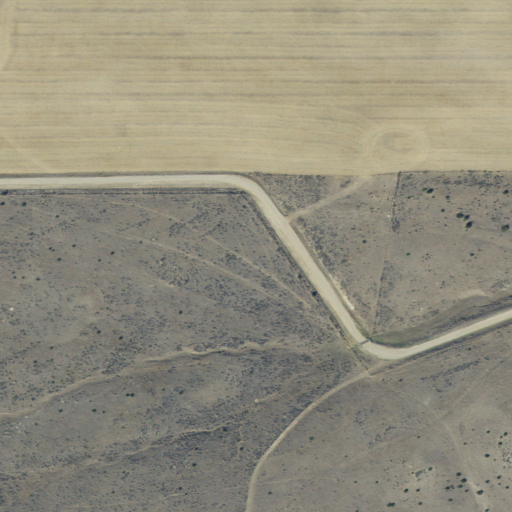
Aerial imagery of depression(s) in Montana named Little Horseshoe Basin containing shrub, cultivated crops, grassland, open development, and low intensity development